Question: I am using the <URL> specifies that the colour of each point is specified through a fourth argument, 's':
> In addition, you can pass a fourth array s of the same shape as x, y,
and z giving an associated scalar value for each point, or a function
f(x, y, z) returning the scalar value. This scalar value can be used
to modulate the color and the size of the points.
This specifies a scalar value for each point, which maps the point to a colourmap, such as 'copper', 'jet' or 'hsv'. E.g. from their documentation:
'''
import numpy
from mayavi.mlab import *
def test_points3d():
t = numpy.linspace(0, 4*numpy.pi, 20)
cos = numpy.cos
sin = numpy.sin
x = sin(2*t)
y = cos(t)
z = cos(2*t)
s = 2+sin(t)
return points3d(x, y, z, s, colormap="copper", scale_factor=.25)
'''
Gives:

Instead, I would like to specify the actual value for each point as an (r, g, b) tuple. Is this possible in MayaVi? I have tried replacing the 's' with an array of tuples, but an error is thrown.
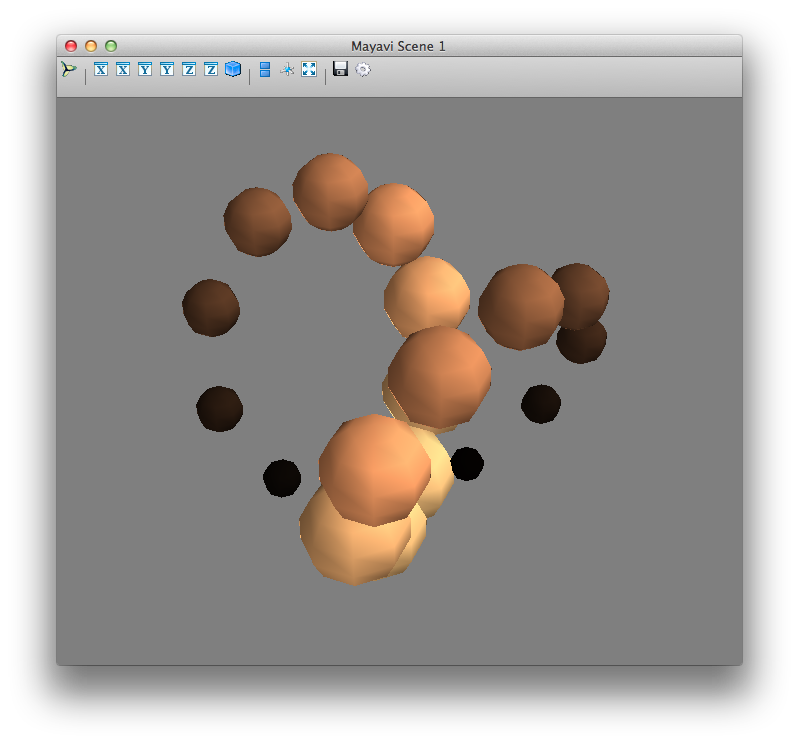
Answer: This can now simply be done with the 'color' argument
'''
from mayavi import mlab
import numpy as np
c = np.random.rand(200, 3)
r = np.random.rand(200) / 10.
mlab.points3d(c[:, 0], c[:, 1], c[:, 2], r, color=(0.2, 0.4, 0.5))
mlab.show()
'''
<URL>